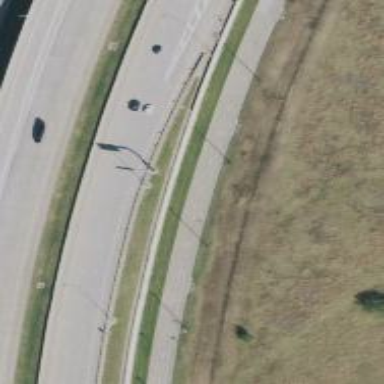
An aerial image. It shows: Secondary road with frontage road.